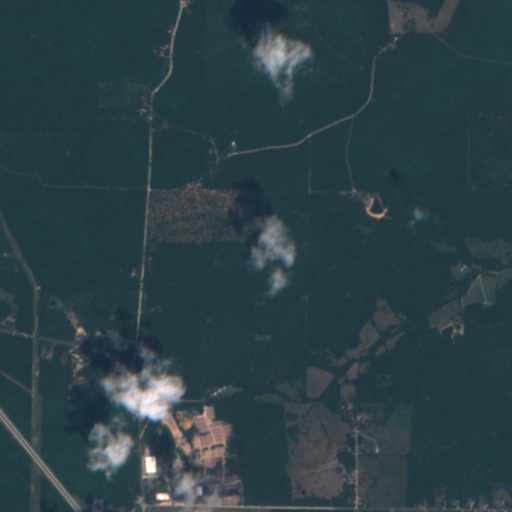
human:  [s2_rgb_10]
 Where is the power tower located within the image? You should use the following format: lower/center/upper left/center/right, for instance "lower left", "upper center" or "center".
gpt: The power tower is located in the lower left of the image.
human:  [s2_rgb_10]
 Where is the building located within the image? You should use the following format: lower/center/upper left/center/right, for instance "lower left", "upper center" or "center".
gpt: There is no building in the image.